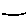
Label: line